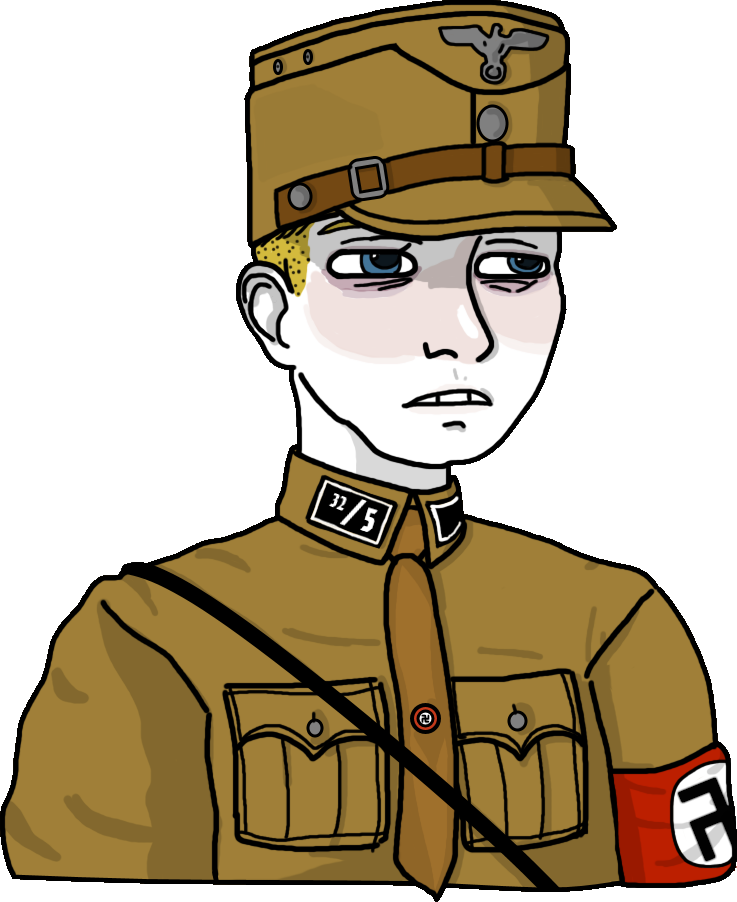
Label: 5_Twinkjak